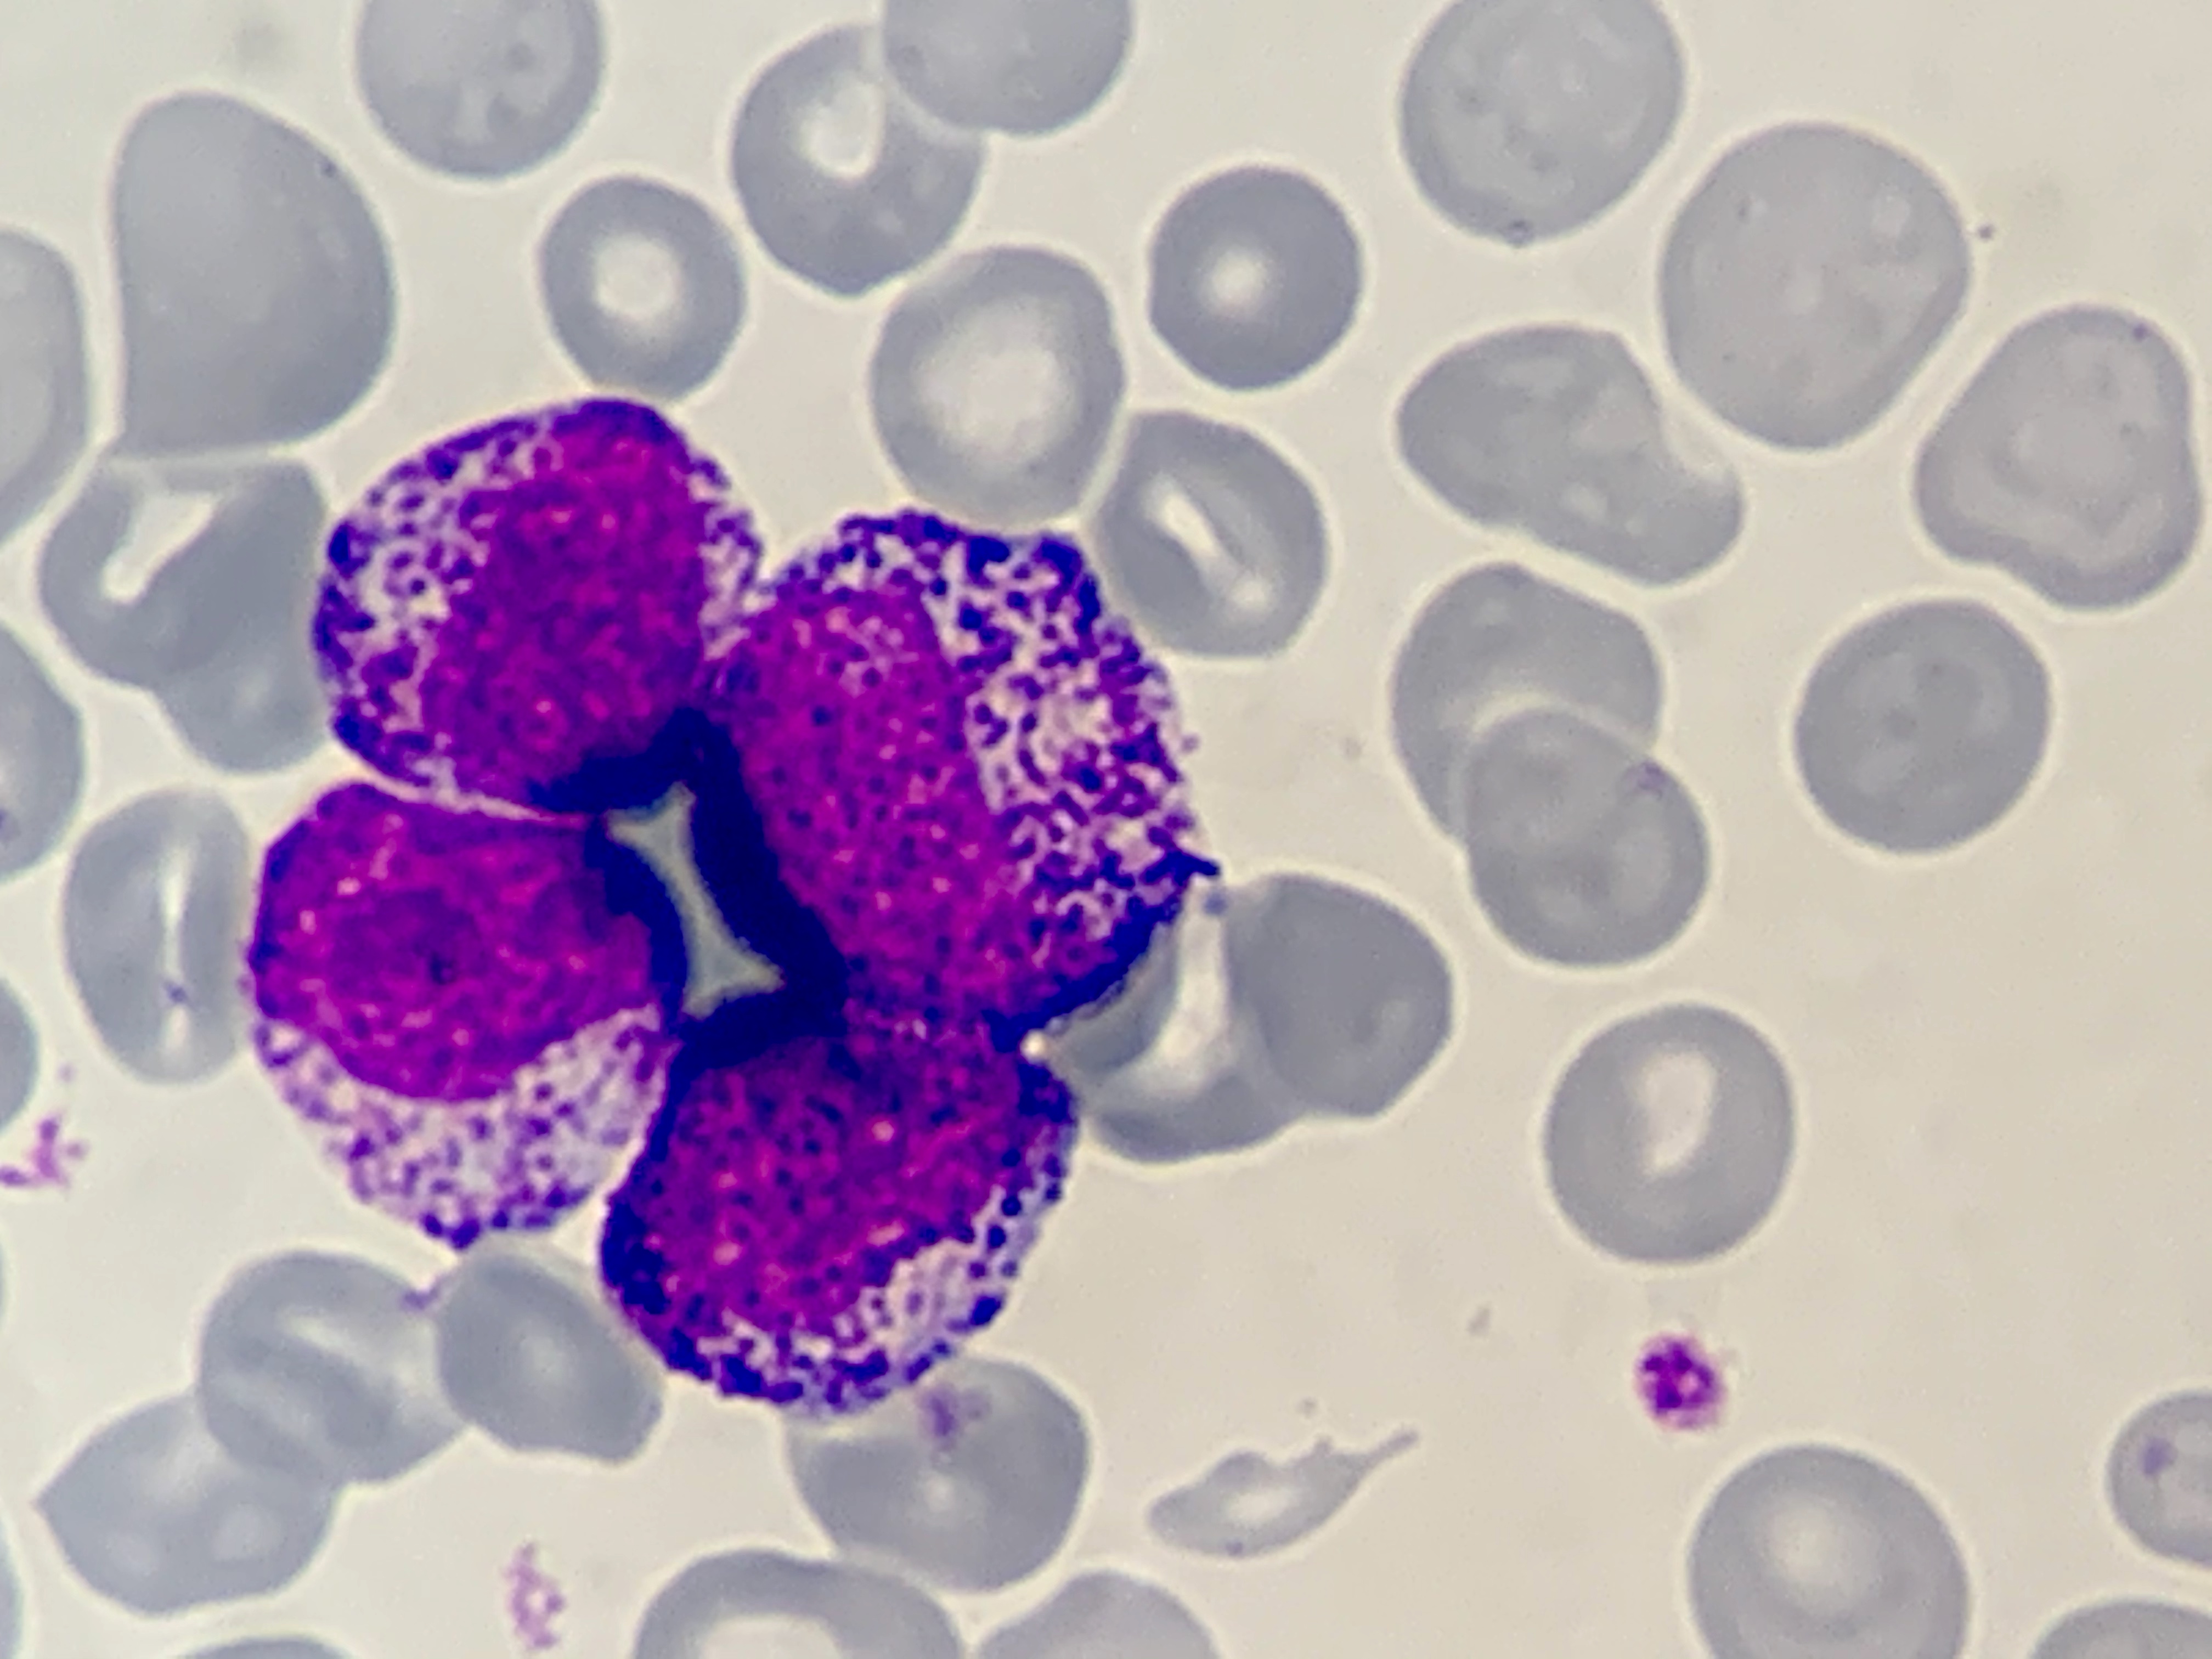
Cell type: MYELOCYTE